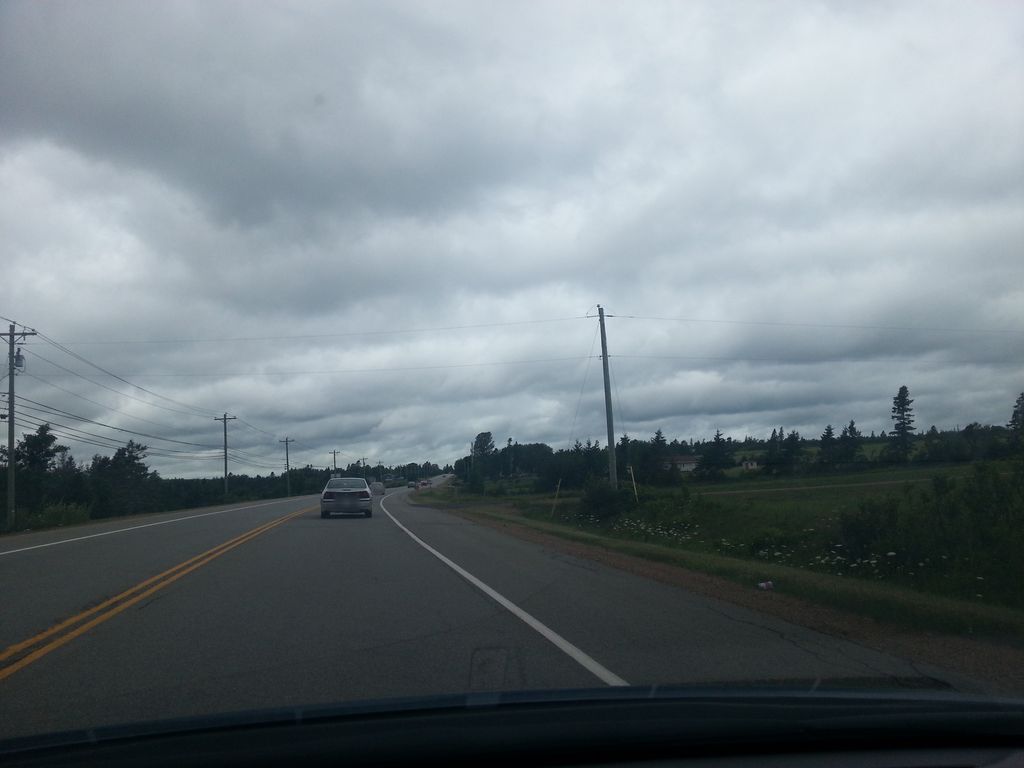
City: charlottetown